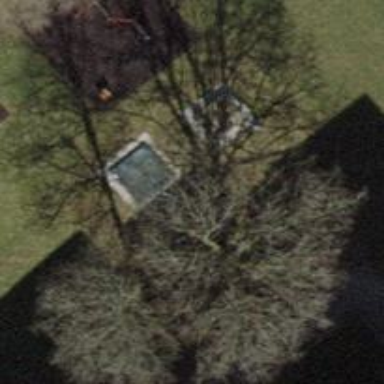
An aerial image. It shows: Sandpit at the playground.